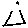
Label: triangle